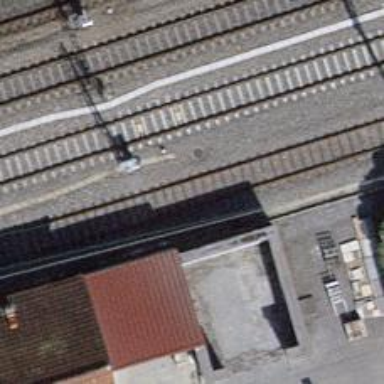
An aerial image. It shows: Siding railway line with electrified contact line for the trains.